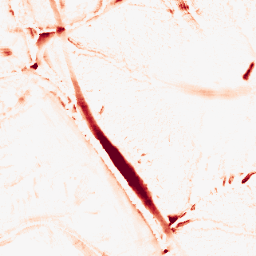
Category: morphological
Decomposition family: morphological
Decomposition parameters: operation: opening
size: 10
Upsampling method: sinc_blackman
Upsampling parameters: scale: 8
kernel_size: 16
Upsampling scale: 8